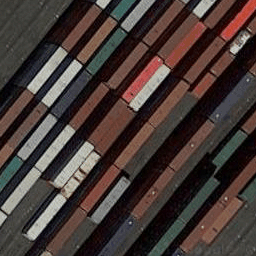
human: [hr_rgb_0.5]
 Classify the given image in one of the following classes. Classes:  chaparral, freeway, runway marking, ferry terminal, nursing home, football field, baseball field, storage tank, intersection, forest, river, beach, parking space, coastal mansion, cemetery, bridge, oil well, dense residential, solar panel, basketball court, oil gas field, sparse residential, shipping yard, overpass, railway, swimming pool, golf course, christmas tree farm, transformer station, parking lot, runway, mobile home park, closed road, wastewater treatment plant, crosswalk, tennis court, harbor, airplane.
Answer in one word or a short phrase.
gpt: shipping yard